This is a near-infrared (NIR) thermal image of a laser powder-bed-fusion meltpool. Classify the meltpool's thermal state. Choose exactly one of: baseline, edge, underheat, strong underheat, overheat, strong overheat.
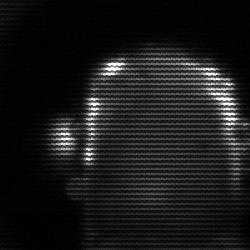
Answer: baseline